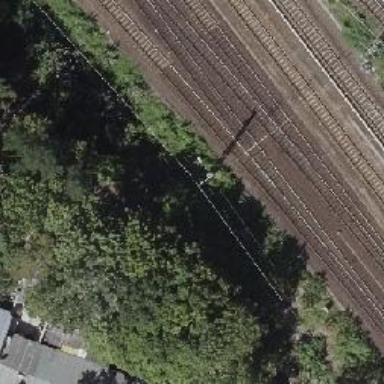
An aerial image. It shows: Railway milestone with catenary mast.